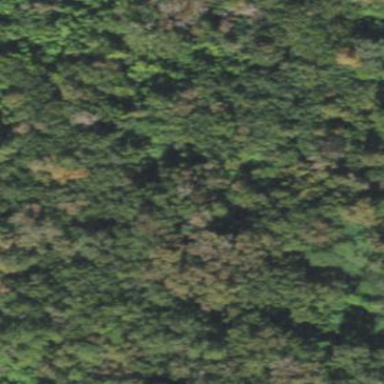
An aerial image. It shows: Mixed woodland area with various types of leaves.